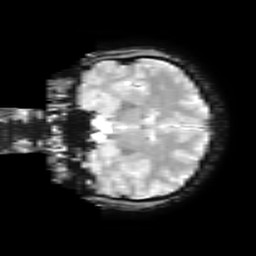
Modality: T2starw
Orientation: coronal
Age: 22
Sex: female
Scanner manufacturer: ge
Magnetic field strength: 3 T
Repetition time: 0.65 s
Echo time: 0.02 s